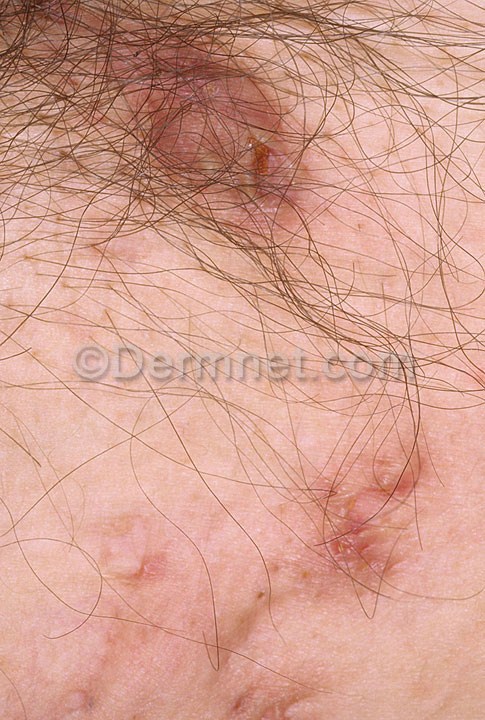
Disease: Acne and Rosacea Photos